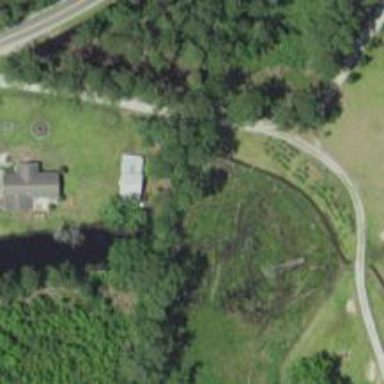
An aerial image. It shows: Culvert tunnel.